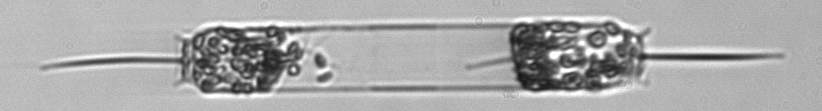
Label: Ditylum_brightwellii